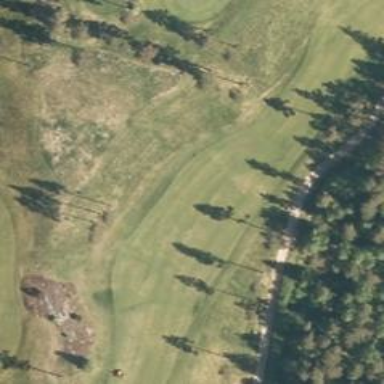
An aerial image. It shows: View of golf hole.